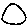
Label: circle